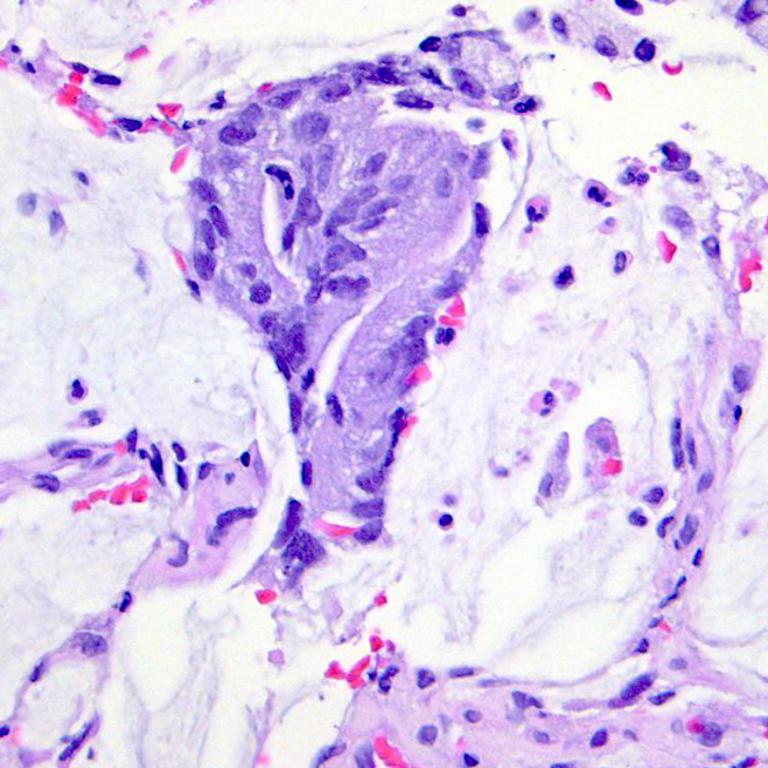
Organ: colon
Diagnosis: adenocarcinomas